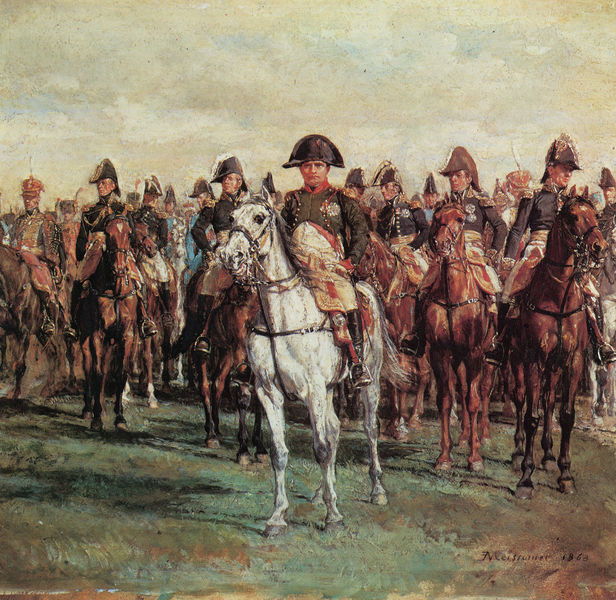
Titel: Napoléon Ier et son état-major, Napoleon I. und sein Stab
Künstler: Ernest Meissonier
Standort: London
Institution: Wallace Collection
Schlagwörter: gemälde, himmel, schatten, weiß, wolken, gelb, grün, menschen, ocker, sitzen, braun, frankreich, grau, hut, hüte, licht, männer, schwarz, szene, türkis, gras, rasen, rot, wiese, wolke, beige, barock, federn, geschichte, kleidung, kragen, porträt, signatur, öl, erde, feld, gräser, halme, natur, sonne, boden, realismus, pferd, pferde, reiter, federbusch, federhut, hufe, reiten, sattel, schweif, zaumzeug, zügel, schrift, stab, klein, sigantur, französisch, franzosen, krieg, schlacht, kaiser, soldaten, dick, knöpfe, unterschrift, porträts, geschirr, militär, revolution, uniform, uniformen, soldat, napoleon, abzeichen, dreispitz, offizier, orden, stiefel, herrscher, kunst, armee, feldzug, heer, schimmel, sieg, kavallerie, leder, nüstern, krieger, general, feldherr, heerführer, generäle, offiziere, schlachtfeld, avantgarde, truppe, appell, reiterei, aufstellung, aufmarsch, pfrde, cavallerie, führer, kokarde, befehlshaber, nee, ewrde, feldstab, kavaallerie, marschälle